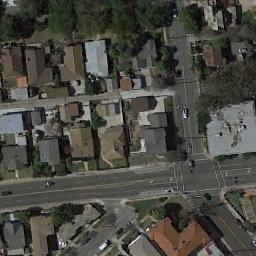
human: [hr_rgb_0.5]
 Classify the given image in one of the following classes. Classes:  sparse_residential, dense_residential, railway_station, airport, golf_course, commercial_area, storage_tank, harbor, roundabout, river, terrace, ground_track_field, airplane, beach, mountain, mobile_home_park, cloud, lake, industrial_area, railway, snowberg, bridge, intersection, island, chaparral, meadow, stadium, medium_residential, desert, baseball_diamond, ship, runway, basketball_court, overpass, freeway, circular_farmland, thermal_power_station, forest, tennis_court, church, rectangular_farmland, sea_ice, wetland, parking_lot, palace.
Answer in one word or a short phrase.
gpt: intersection